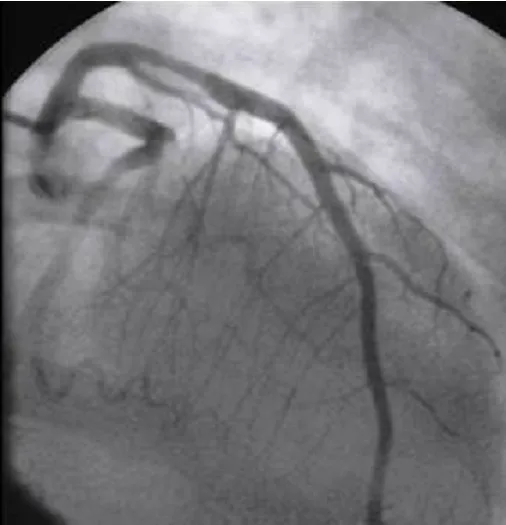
Left coronary arteriogram of a young patient with antiphospholipid syndrome and myocardial infraction on admission showing thrombotic stenosis of left descending coronary artery at the level of the proximal section.
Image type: radiology (x_ray)